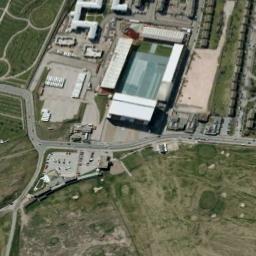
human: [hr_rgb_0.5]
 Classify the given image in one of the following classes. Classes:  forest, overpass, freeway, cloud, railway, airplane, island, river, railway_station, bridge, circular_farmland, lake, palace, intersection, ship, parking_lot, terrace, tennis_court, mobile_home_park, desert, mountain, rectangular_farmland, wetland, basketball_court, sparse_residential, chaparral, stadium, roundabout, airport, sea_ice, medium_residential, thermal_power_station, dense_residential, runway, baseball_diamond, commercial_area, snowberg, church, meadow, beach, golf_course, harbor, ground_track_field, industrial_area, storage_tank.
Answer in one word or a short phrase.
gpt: stadium